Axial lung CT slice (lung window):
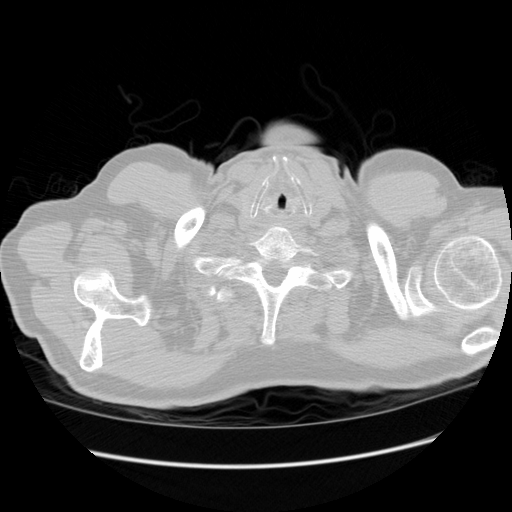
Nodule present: no